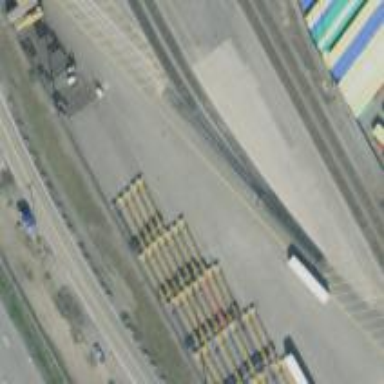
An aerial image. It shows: Railway yard.